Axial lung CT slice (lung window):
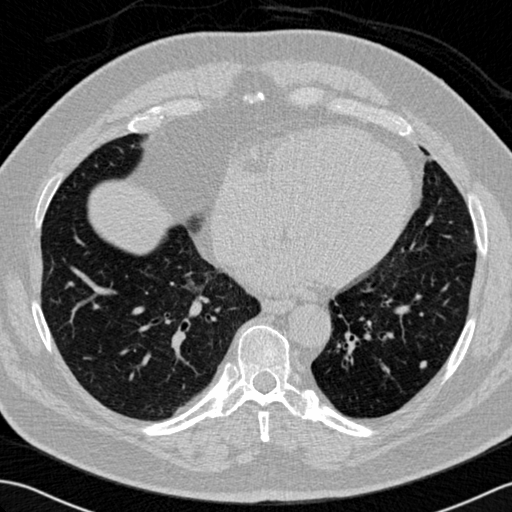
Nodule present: yes
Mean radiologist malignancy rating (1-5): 3